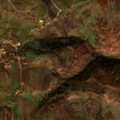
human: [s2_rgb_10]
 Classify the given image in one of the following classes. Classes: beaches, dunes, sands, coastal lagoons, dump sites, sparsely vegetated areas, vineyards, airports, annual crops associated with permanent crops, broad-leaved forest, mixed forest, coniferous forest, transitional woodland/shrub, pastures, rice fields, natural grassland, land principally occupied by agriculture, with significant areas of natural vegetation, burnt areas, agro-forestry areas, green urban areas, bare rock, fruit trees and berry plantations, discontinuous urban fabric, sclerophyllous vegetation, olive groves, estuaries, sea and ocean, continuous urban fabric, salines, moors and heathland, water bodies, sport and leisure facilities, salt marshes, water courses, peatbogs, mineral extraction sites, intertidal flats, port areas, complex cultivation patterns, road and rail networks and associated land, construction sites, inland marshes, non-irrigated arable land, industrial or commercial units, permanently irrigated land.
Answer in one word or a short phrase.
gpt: complex cultivation patterns, land principally occupied by agriculture, with significant areas of natural vegetation, broad-leaved forest, transitional woodland/shrub